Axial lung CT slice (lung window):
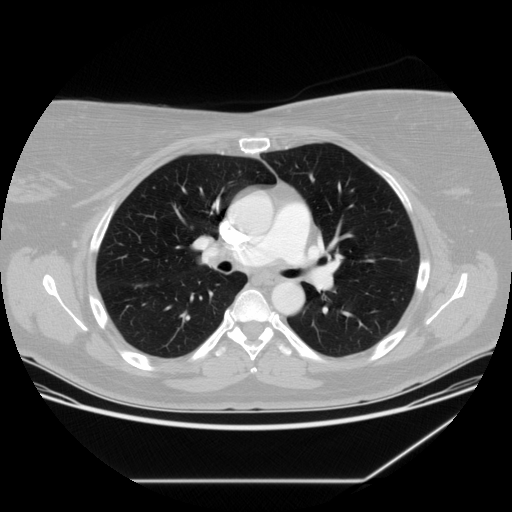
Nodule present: no